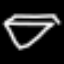
Label: diamond